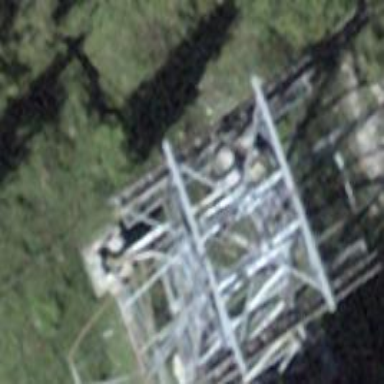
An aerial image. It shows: Pylon for aerialway.